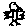
Label: bird